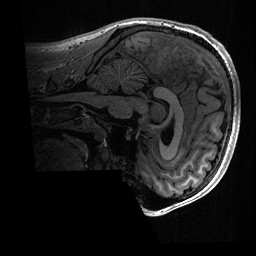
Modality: T1w
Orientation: sagittal
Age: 20
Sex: male
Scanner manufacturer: ge
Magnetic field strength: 3 T
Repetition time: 0.006952 s
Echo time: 0.00292 s